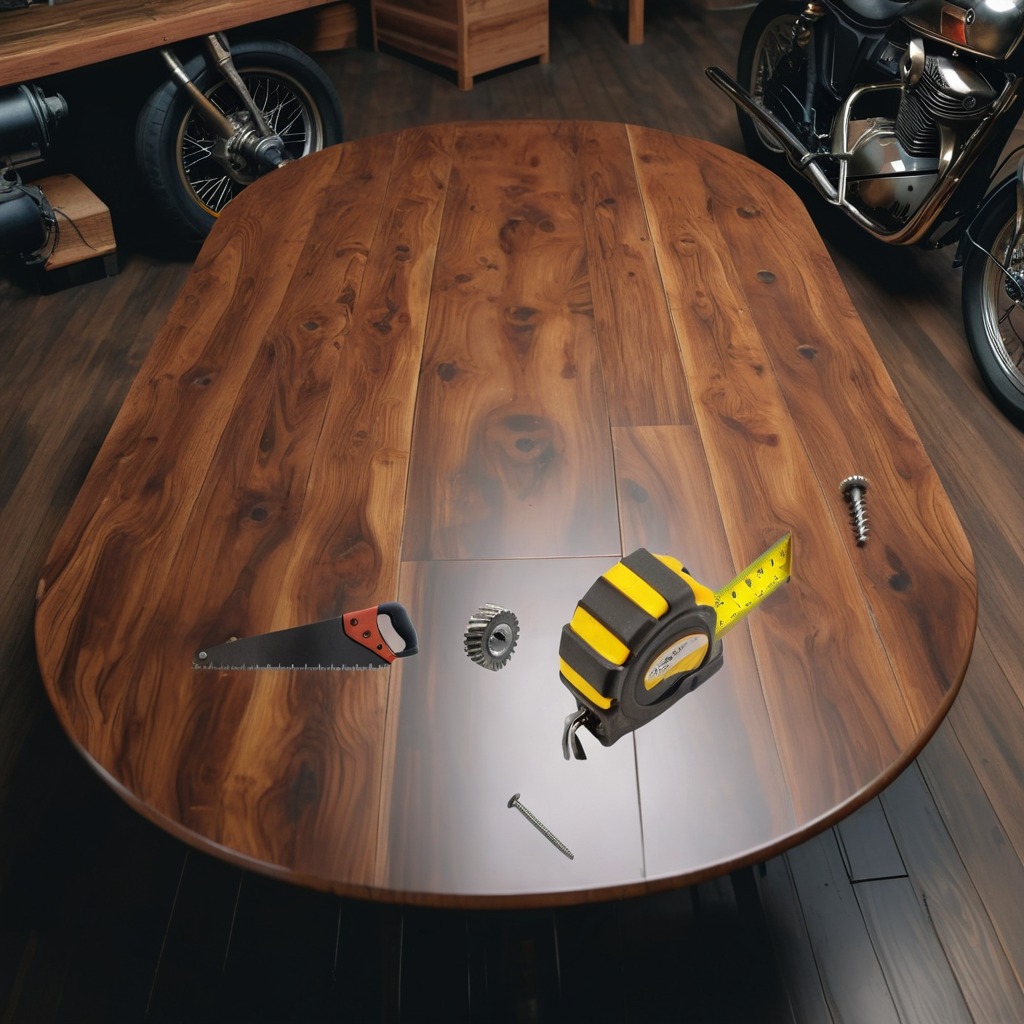
A steel gear with teeth, a measuring tape, a metal machine screw, an iron nail, and a handheld metal saw are lying on the wooden table in the vintage motorcycle garage.